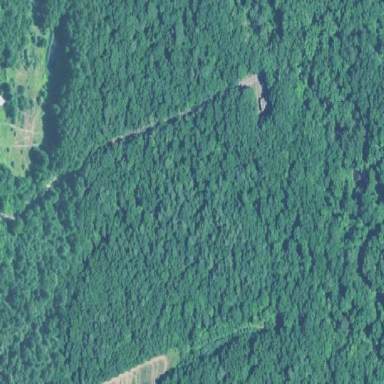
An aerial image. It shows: Existing preserved open space in the woodland.